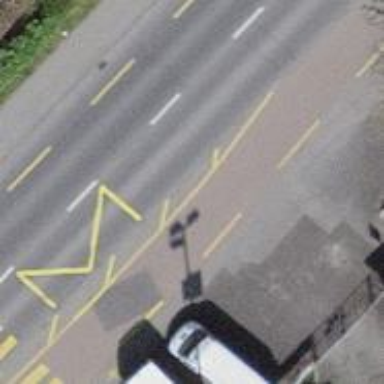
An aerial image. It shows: Asphalt platform for public transport.